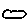
Label: cloud